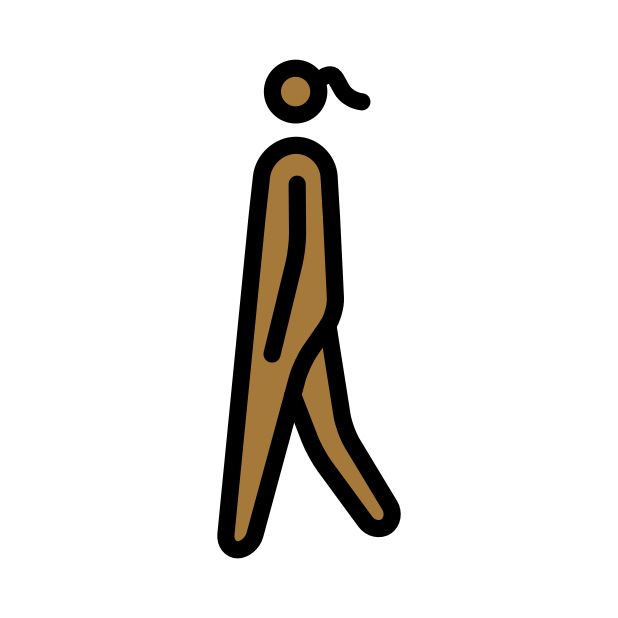
woman walking: medium-dark skin tone